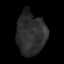
Tissue: skin
Cell type: Epithelial cells
Senescence score: 0.2279
Nuclear area (px): 1212
Mean DAPI intensity: 44.577